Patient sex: M
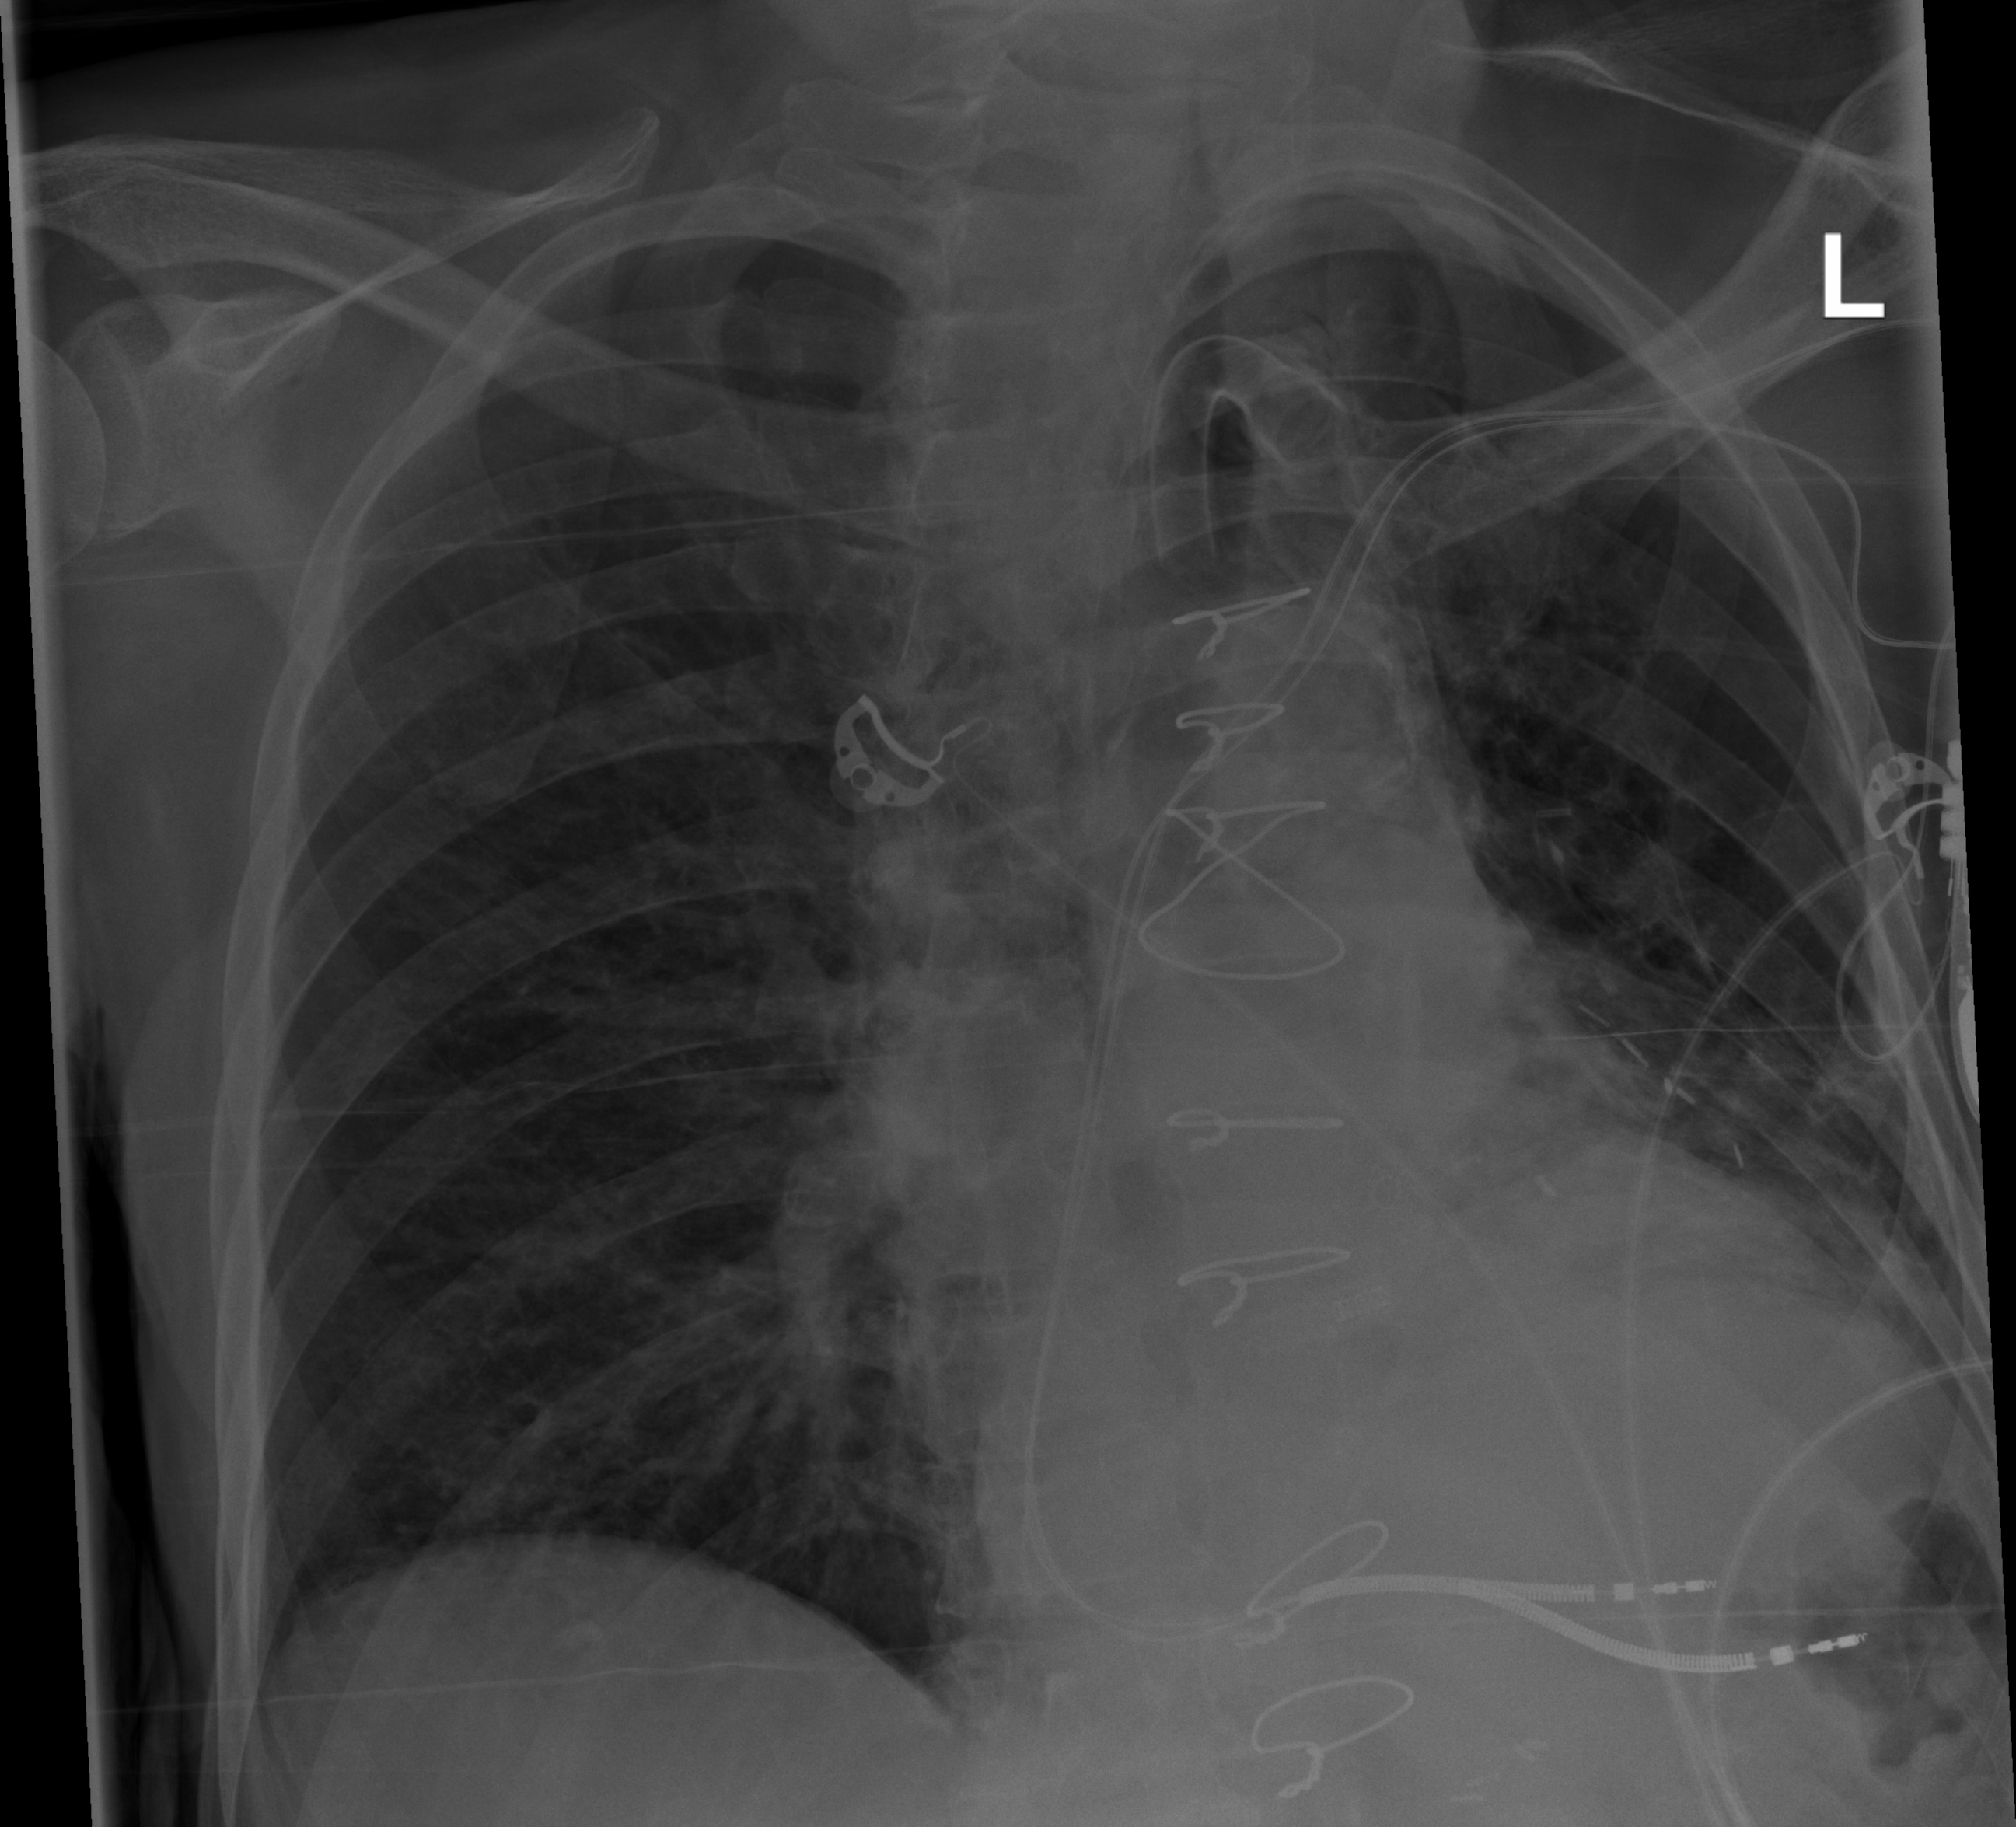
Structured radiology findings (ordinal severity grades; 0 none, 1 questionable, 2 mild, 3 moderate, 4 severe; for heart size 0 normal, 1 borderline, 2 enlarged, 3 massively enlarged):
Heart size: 1
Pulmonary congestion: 0
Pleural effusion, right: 0
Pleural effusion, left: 2
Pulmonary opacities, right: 2
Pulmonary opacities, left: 3
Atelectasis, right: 0
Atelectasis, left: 3